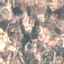
Land use / land cover: PermanentCrop